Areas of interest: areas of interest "Beijing Shuguang Fashion Tennis Club"
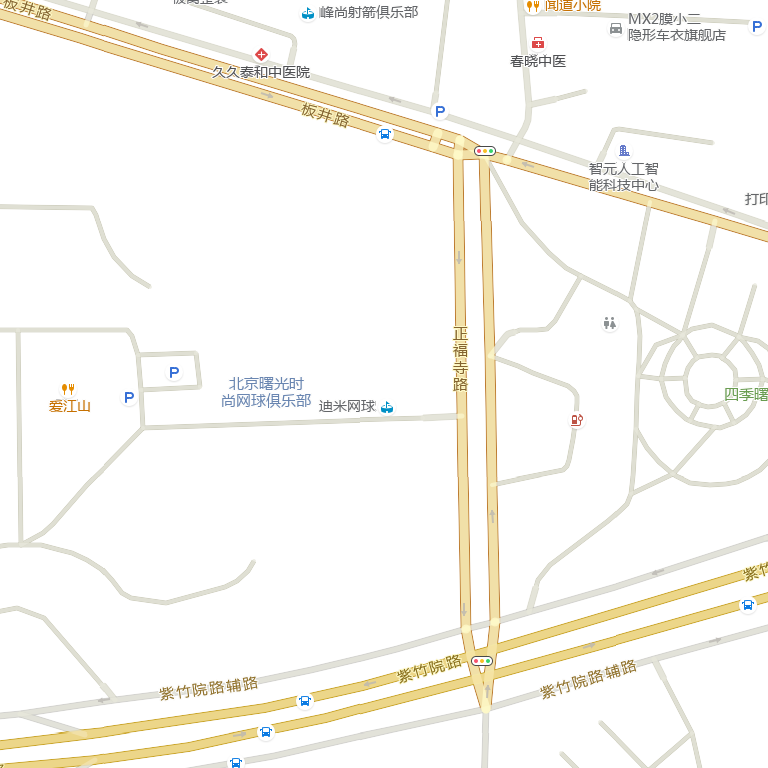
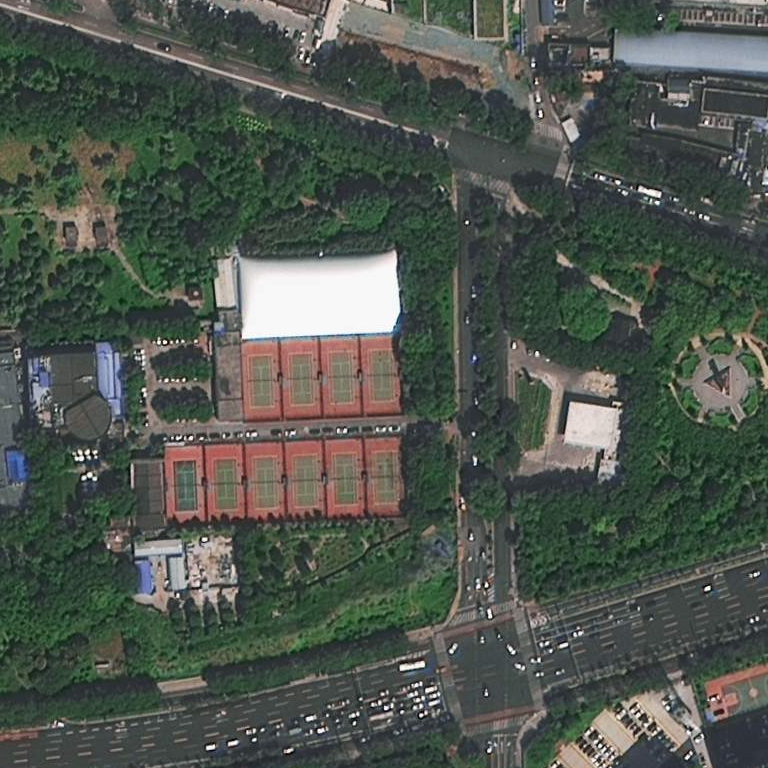